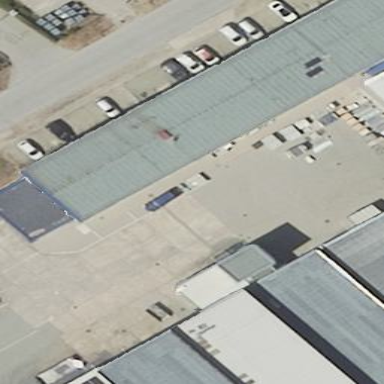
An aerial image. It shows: Industrial building.